Question: i wrote from 001 to 0010 and much more digit like this that started with "00" in chrome console and Fire Fox even in IE and get this result.

why 0010 is not equal to 10 ?
or why 0020 is not equal to 20 ? and it is "16".
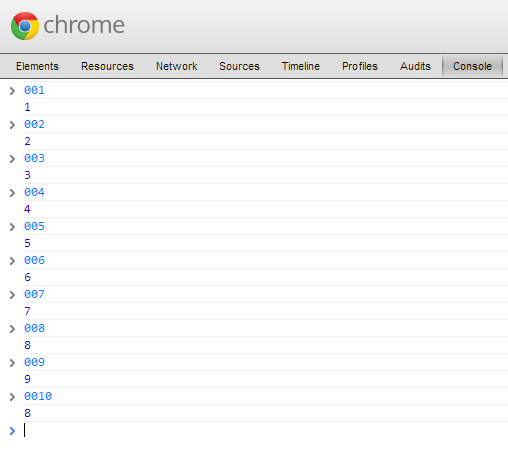
Answer: A leading zero indicates that a number should be interpreted as octal.
Thus '10' interpreted as octal is equal to '8' in decimal.
For more information refer to <URL>.